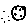
Label: moon